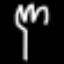
Label: fork